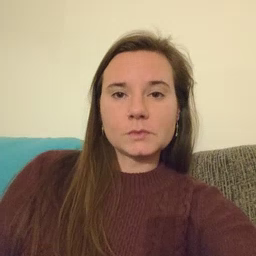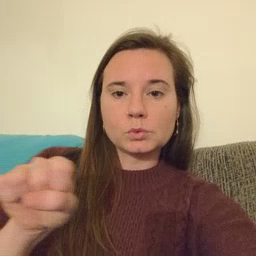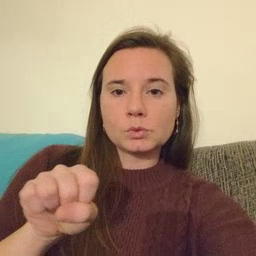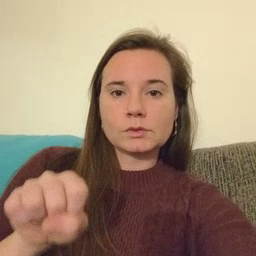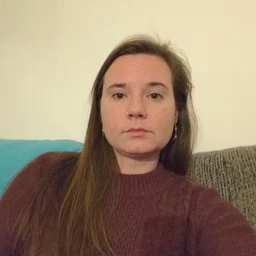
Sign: shoe